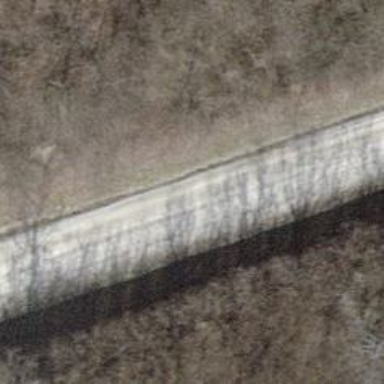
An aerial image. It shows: Unclassified road with compacted surface.